Field crop: tomato
Growth stage: 2
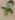
Species: solanum